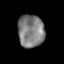
Tissue: lung
Cell type: Epithelial cells
Senescence score: 0.2225
Nuclear area (px): 842
Mean DAPI intensity: 125.272